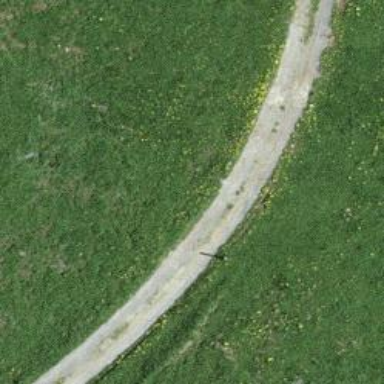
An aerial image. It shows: Gravel track.